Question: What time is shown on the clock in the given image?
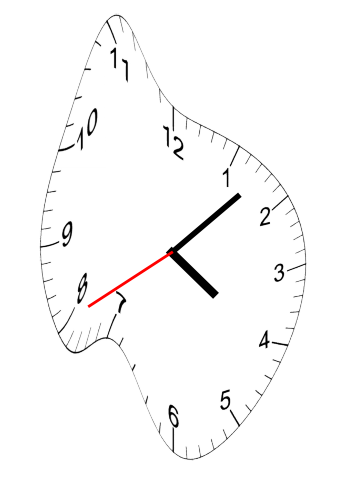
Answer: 04:07:40